Question: Today the VSPackage I'm developing failed to load, and Visual Studio prompted me to check ActivityLog.xml. It also asked "continue to show this error message?" And accidentally I pressed no.
The window I'm referring to looks similar to this:

I couldn't find any switches in Tools>Options.
This seems like a difficult phrase to search on google.
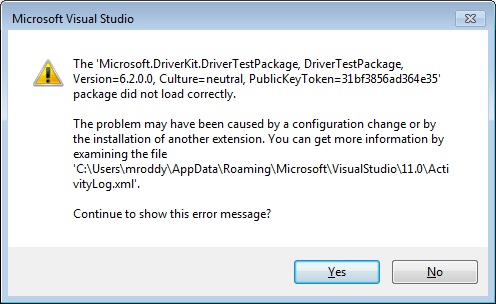
Answer: When you press No, Visual Studio creates a registry key HKEY_CURRENT_USER\Software\Microsoft\VisualStudio\VS_VERSION\Packages{YOUR_PACKAGE_GUID} (e.g. HKEY_CURRENT_USER\Software\Microsoft\VisualStudio
.0\Packages{9A7EBB7F-B08C-4E35-9898-A7B73468A624}) with a value SkipLoading=1.
You need to delete this .